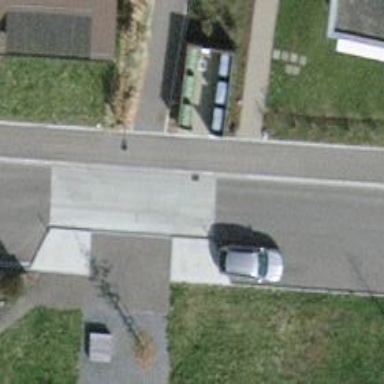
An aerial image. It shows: Bollard barrier.